Aerial crown-view tile of a tropical tree (Barro Colorado Island, Panama), acquired 20250915:
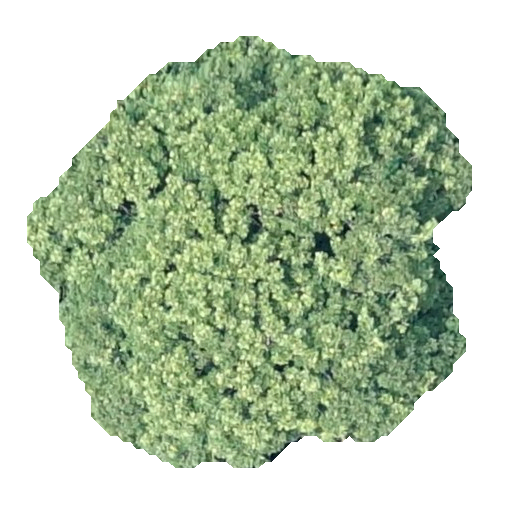
Species: Dipteryx oleifera
GBIF accepted scientific name: Dipteryx oleifera
Crown area: 203.191 m²